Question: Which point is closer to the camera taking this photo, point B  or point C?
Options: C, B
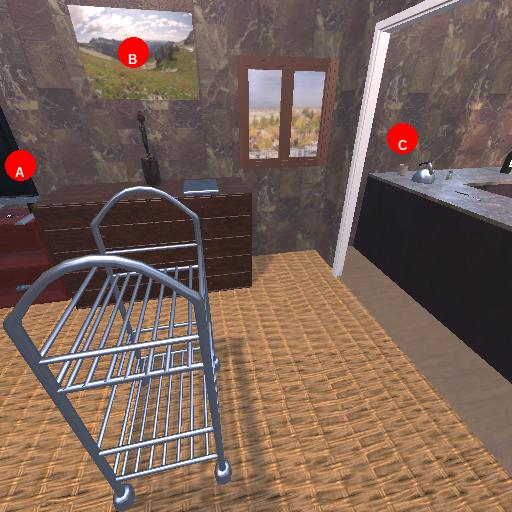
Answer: C